Interaction volume radius: 5 \u00c5
Interaction volume height: 40 \u00c5
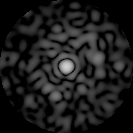
Disorder parameter: 0.8283